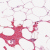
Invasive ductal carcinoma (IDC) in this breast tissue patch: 0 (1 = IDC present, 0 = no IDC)